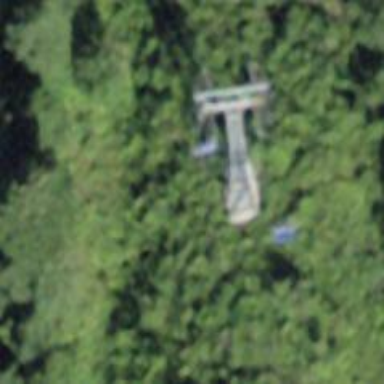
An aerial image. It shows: Chair lift.